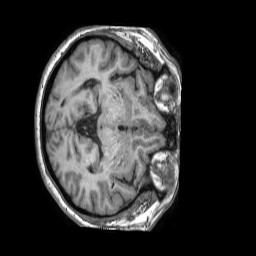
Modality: T1w
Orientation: axial
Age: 65
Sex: female
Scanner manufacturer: philips
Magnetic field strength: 1.5 T
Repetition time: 0.007115 s
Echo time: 0.003232 s